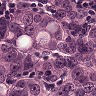
Metastatic tissue present: yes